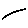
Label: car